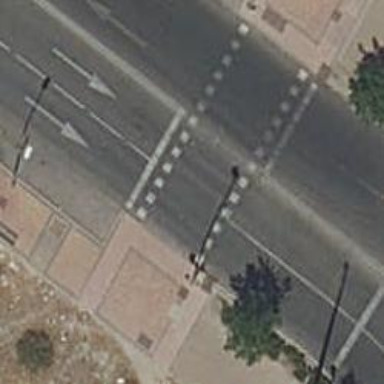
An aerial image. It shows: Crossing with traffic signals.